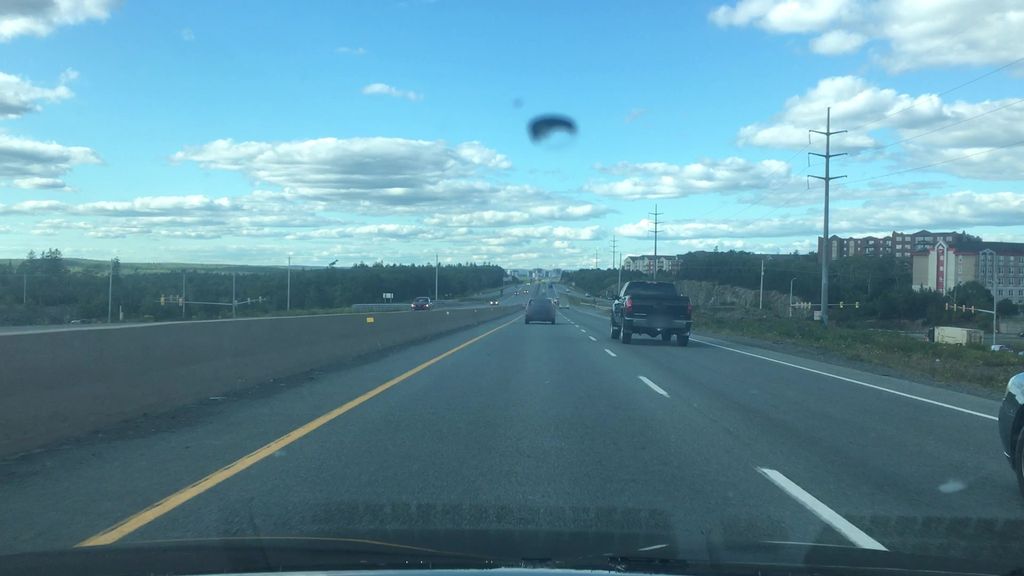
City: halifax